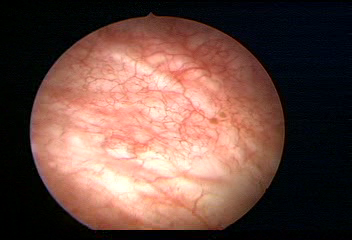
Modality: WLC
Class: Normal mucosa
Bladder cancer association: No